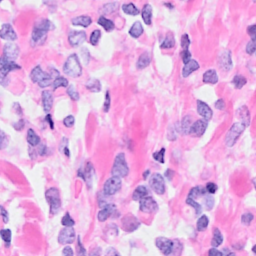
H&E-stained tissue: Breast